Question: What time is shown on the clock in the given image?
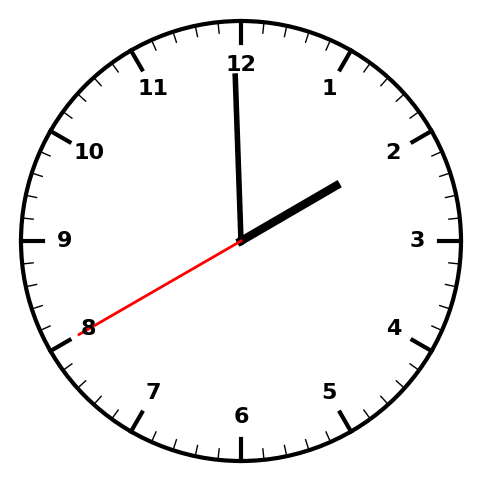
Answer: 01:59:40